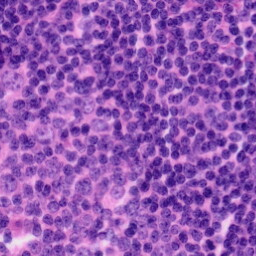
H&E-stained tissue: Tonsil